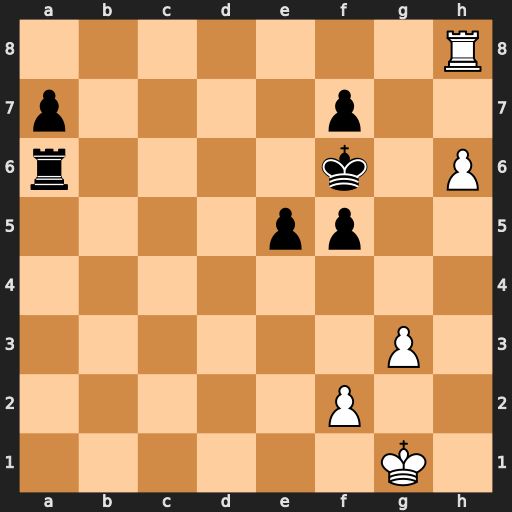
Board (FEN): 7R/p4p2/r4k1P/4pp2/8/6P1/5P2/6K1
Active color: w
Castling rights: -
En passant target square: -
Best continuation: Rg8 Ke7 h7